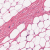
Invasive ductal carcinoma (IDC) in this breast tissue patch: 1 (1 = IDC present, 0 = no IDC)